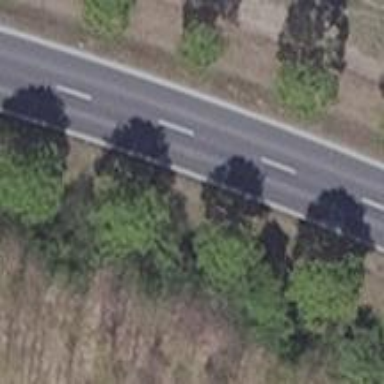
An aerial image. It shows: Row of deciduous broadleaved trees.